Interaction volume radius: 5 \u00c5
Interaction volume height: 15 \u00c5
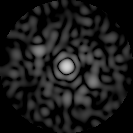
Disorder parameter: 0.8479